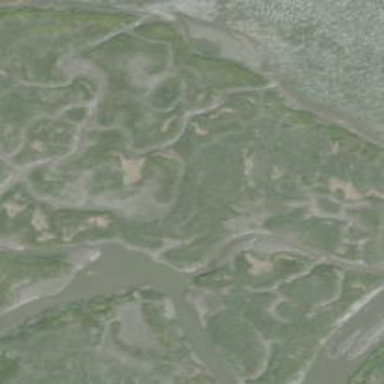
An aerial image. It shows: Saltmarsh wetland.